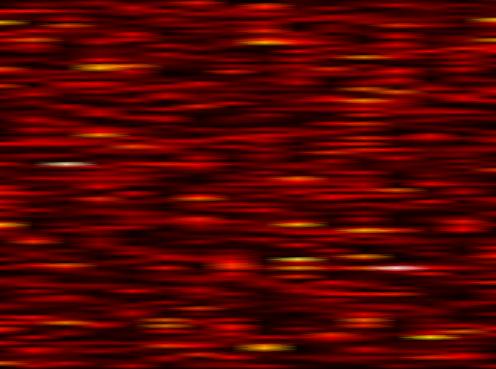
Label: WOLA